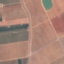
Land use / land cover: PermanentCrop